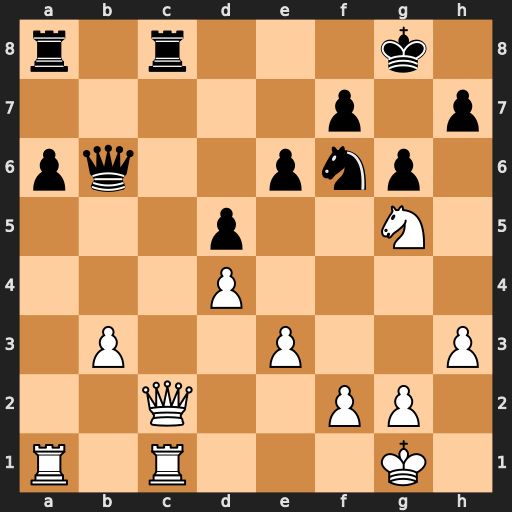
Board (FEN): r1r3k1/5p1p/pq2pnp1/3p2N1/3P4/1P2P2P/2Q2PP1/R1R3K1
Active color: w
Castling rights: -
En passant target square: -
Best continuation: Qxc8+ Rxc8 Rxc8+